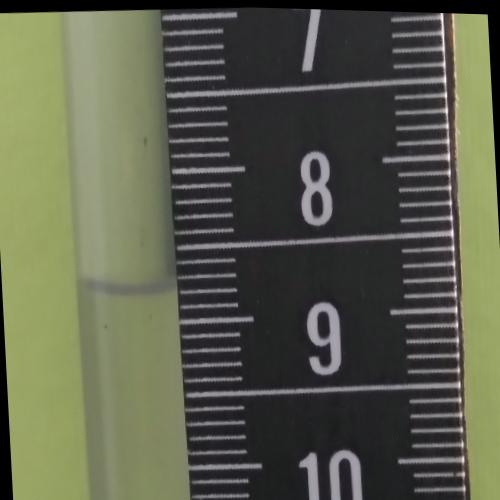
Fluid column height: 9.8 cm